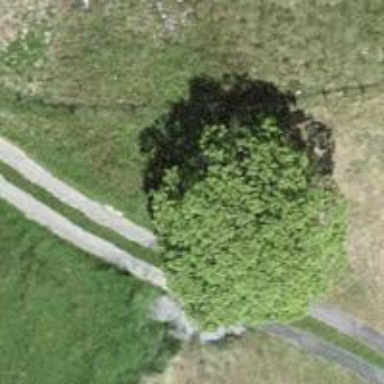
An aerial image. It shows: Deciduous tree with broadleaved leaves.